Question: How to create visible Go documentation?
That is easy to create documentation for any function in go like that:
'''
package main
// documentation example
func DocumentedFunction() bool {
return true
}
'''
And i can see that documentation when i call that function:

Can i write package documentation, that will be visible from editor/IDE? Do i have to install additional tools to achieve similar behaviour for package documentation?
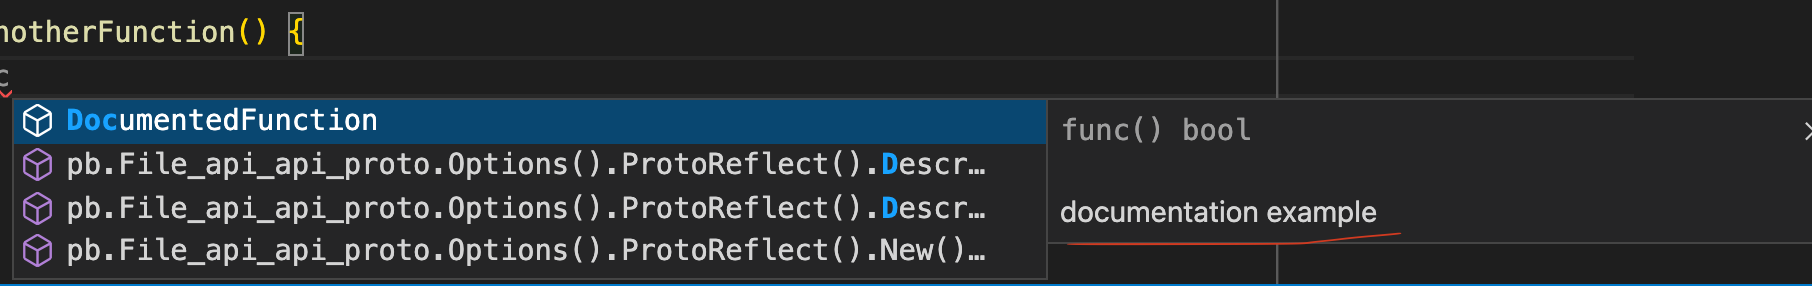
Answer: According to the <URL>, it should be possible to create documentation for an entire package the same way you would do it for a function:
> To document a function, type, constant, variable, or even a complete package, write a regular comment directly preceding its declaration, with no blank line in between.
For example: the <URL> package:
'''
// Package strings implements simple functions to manipulate UTF-8 encoded strings.
//
// For information about UTF-8 strings in Go, see https://blog.golang.org/strings.
package strings
..
..
rest of the file
'''
So you basically just add a normal comment above the 'package' keyword.